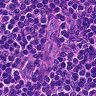
Metastatic tissue present: no